Question: I have inherited a web forms report laid out using pure HTML and ASP.NET server controls, and a common layout pattern is a section laid out using a four column table, with first and third columns used for field labels, and the second and fourth columns for values.
As I've been tasked with 're-skinning' the report I thought I'd try and improve the semantics of the markup and remove all tables not used for actual tabular data. After some experiments with definition lists for name-value pairs, I settled instead on an combination, but I can't figure out how to get both text elements inside each to occupy 50% of the width of the whole element.
This is css for the list:
'''
ol.name-value
{
list-style: none;
display: table;
}
ol.name-value li {
display: table-row;
border-bottom: 1px solid #E8E8E8;
}
'''
This is the HTML:
'''
<div class="span-12">
<ol class="name-value" style="width: 100%;">
<li>
<label for="about">Client</label>
<span id="about">Apartment Applied Visual Arts</span>
</li>
<li>
<label for="about">Report Date</label>
<span id="Span1">2011/08/08 16:50:10</span>
</li>
<li>
<label for="about">Report No.</label>
<span id="Span2">33251</span>
</li>
</ol>
</div>
'''
And this is what I get as result. The Report Details section is a two-column table, where the Report Details is the above ordered list. I am trying to get the list

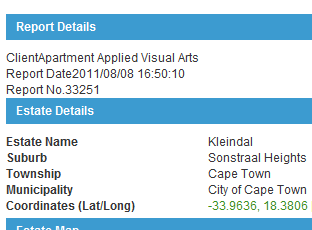
Answer: Try this:
'''
ol.name-value {
list-style: none;
display: table;
}
ol.name-value li {
display: table-row;
border-bottom: 1px solid #E8E8E8;
}
ol.name-value li label {
display: table-cell;
width: 50%;
}
ol.name-value li span {
display: table-cell;
width: 50%;
}
'''